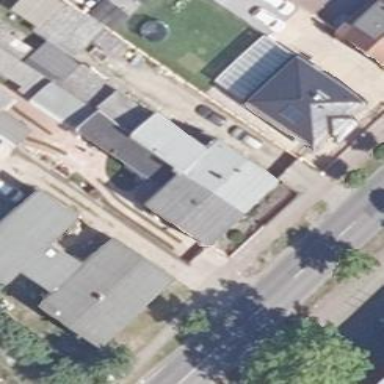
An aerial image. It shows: Semidetached house with gabled roof.